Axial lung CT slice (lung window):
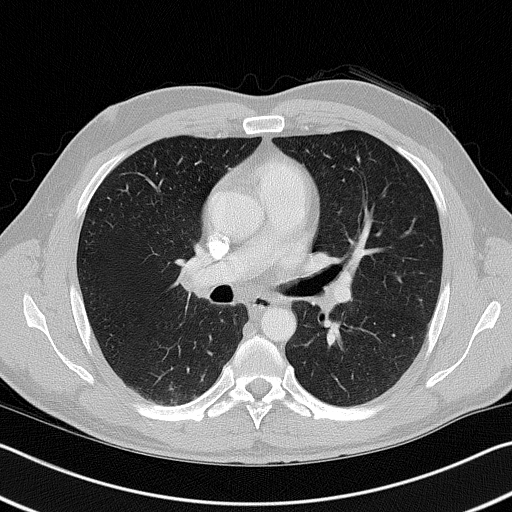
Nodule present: no